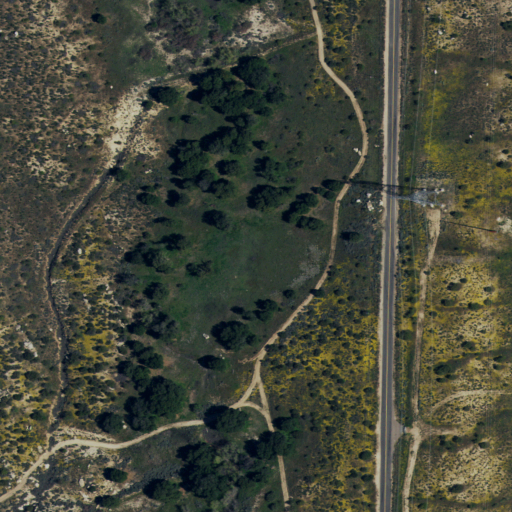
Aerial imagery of valley in California named Lark Canyon containing shrub, grassland, herbaceous wetlands, open development, and woody wetlands